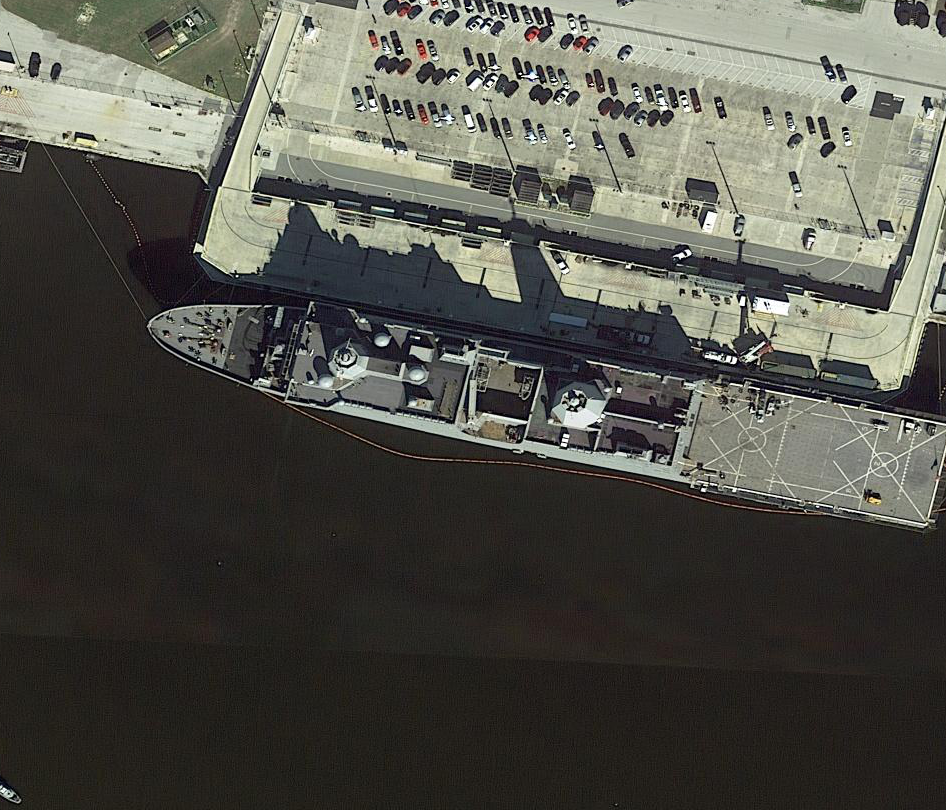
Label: combat